Question: I'm making simple chat app right now with code at other guy's blog.
At this blog, this guy is using style.xml. But I installed latest Android studio, so I have only 'themes.xml'. And I have no idea how to use themes.xml.
Is there any problem if I delete 'themes.xml' and make new 'style.xml'?

I made new 'styles.xml' and got colorprimary error. So this error come from 'MaterialComponents' not from 'styles.xml' or 'themes.xml' right?
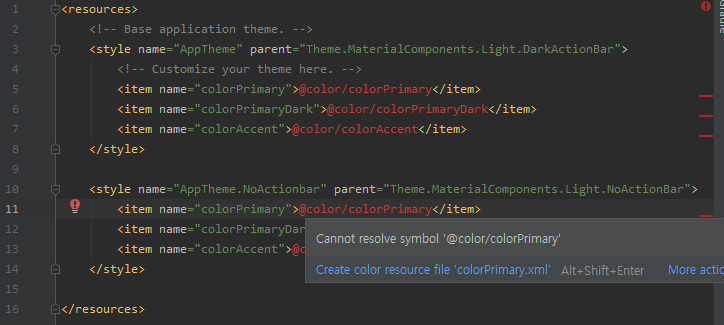
Answer: The filename is not relevant.
You can create a file in 'res/values/custom_styles.xml' and put there the '<style>' resources
Currently the newer templates provided by AndroidStudio make use of 'themes.xml' instead of 'styles.xml'. Just use them in the same way.
In 'res/values/themes.xml':
'''
<style name="AppTheme" parent="Theme.MaterialComponents.DayNight">
<!-- Customize your theme here. -->
<item name="colorPrimary">@color/colorPrimary</item>
</style>
'''
In 'res/values/colors.xml':
'''
<resources>
<color name="colorPrimary">#......</color>
<!-- .... ->
</resources>
'''